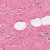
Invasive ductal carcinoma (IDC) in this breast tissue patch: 0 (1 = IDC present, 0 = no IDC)